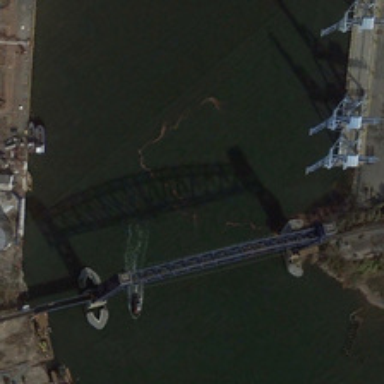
The bridge connects the people on both sides of the river .